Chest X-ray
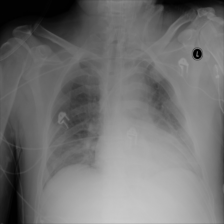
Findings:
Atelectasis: negative
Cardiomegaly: negative
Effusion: negative
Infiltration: positive
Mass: negative
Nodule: negative
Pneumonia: negative
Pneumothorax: negative
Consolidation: negative
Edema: negative
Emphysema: negative
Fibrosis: negative
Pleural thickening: negative
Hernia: negative